Aerial crown-view tile of a tropical tree (Barro Colorado Island, Panama), acquired 20240813:
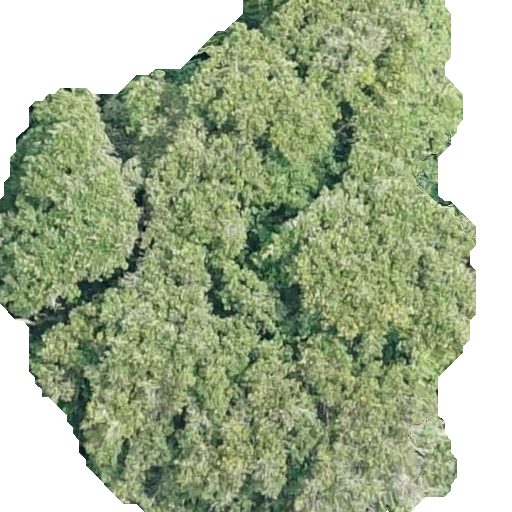
Species: Prioria copaifera
GBIF accepted scientific name: Prioria copaifera
Crown area: 330.212 m²